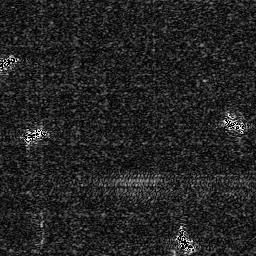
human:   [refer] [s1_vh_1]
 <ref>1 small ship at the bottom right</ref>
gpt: <box>[[68, 88, 74, 98, 0]]</box>

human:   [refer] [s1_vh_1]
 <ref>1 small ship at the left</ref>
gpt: <box>[[8, 49, 17, 54, 0]]</box>